Aerial crown-view tile of a tropical tree (Barro Colorado Island, Panama), acquired 20240716:
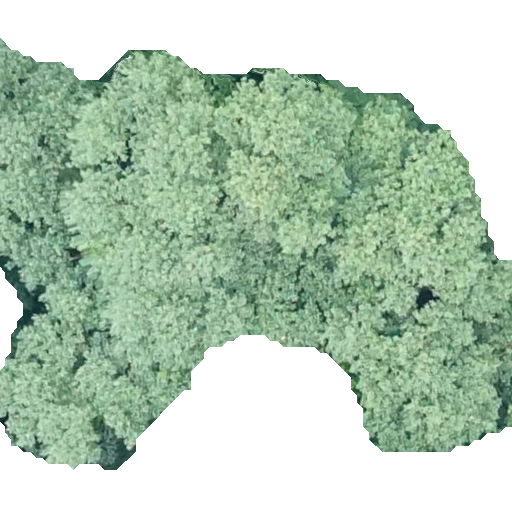
Species: Hieronyma alchorneoides
GBIF accepted scientific name: Hieronyma alchorneoides
Crown area: 301.526 m²